Interaction volume radius: 5 \u00c5
Interaction volume height: 10 \u00c5
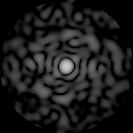
Disorder parameter: 0.8285